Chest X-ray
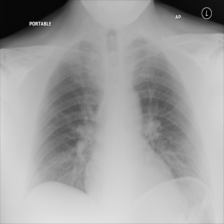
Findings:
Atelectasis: negative
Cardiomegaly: negative
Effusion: negative
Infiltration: negative
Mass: negative
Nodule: negative
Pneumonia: negative
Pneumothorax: negative
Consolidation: negative
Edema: negative
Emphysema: negative
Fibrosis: negative
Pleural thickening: negative
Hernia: negative